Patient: sex M, age 52
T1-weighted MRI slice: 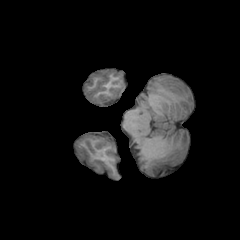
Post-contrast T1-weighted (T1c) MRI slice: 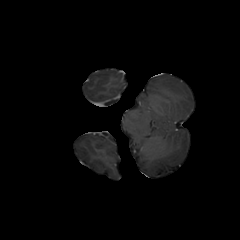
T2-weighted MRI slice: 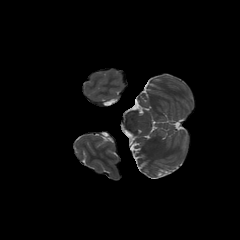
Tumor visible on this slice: no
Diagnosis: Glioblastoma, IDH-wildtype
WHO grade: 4